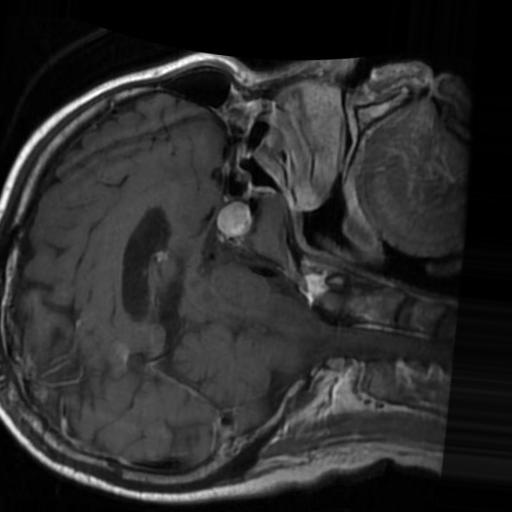
Label: brain_tumor